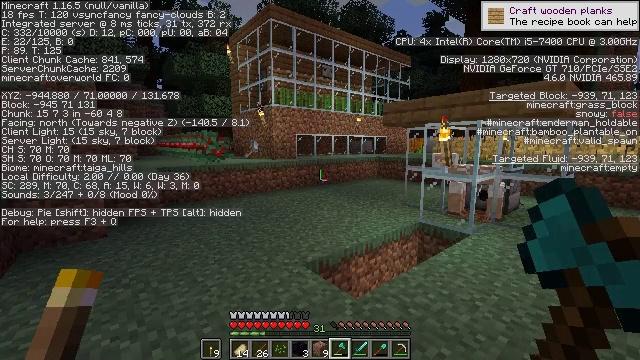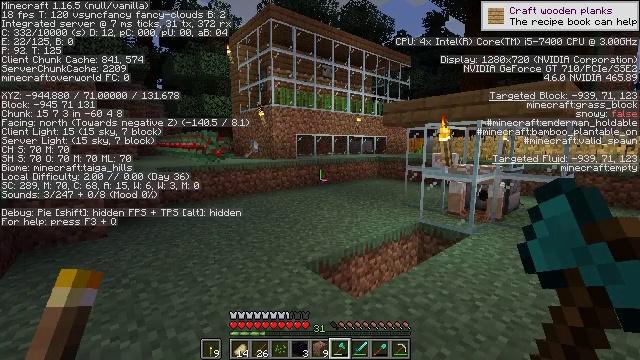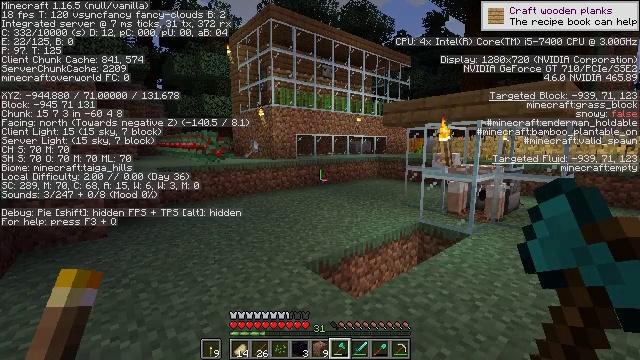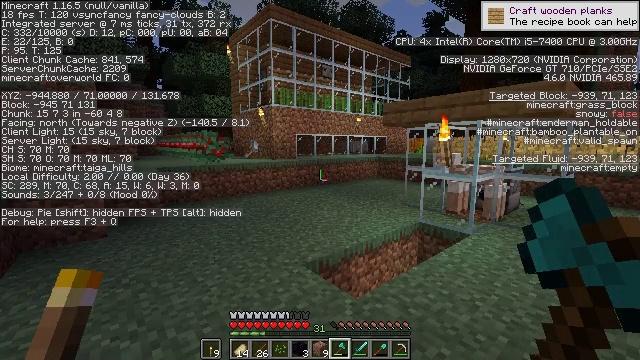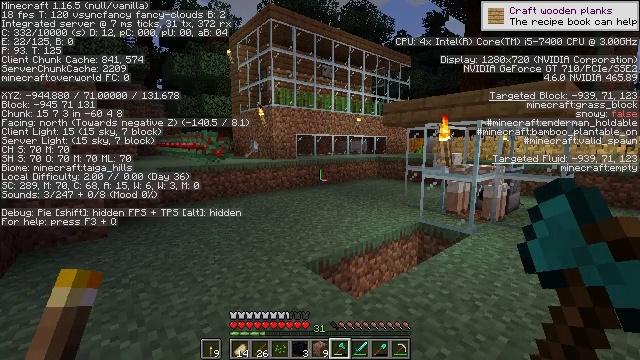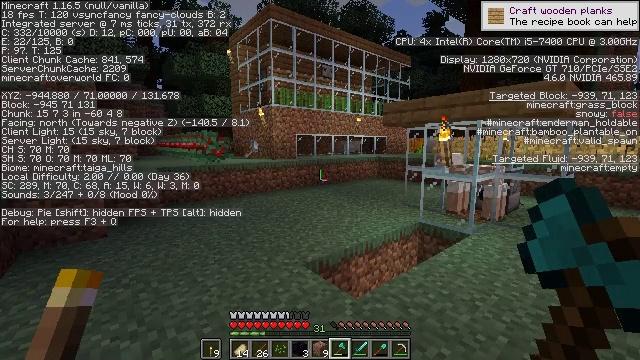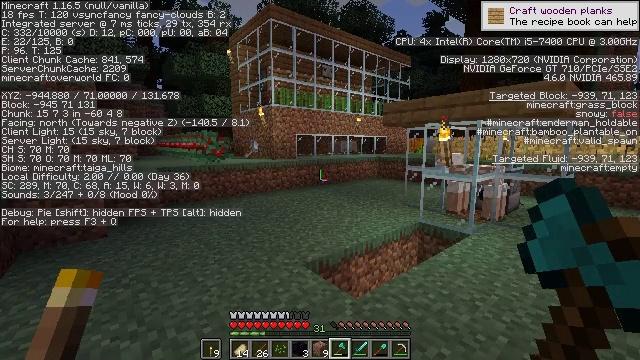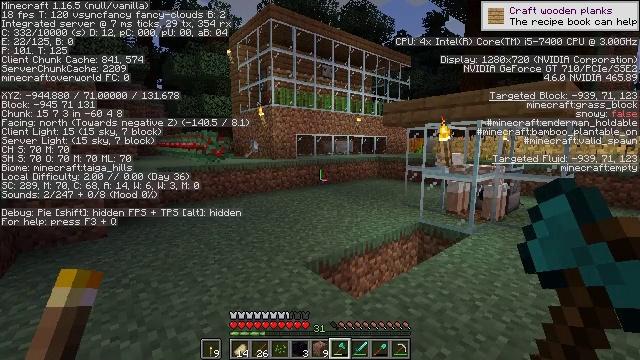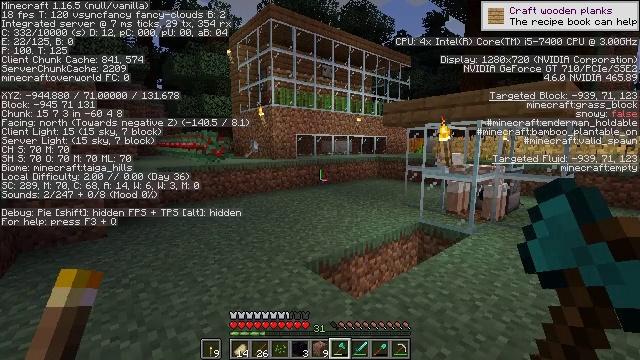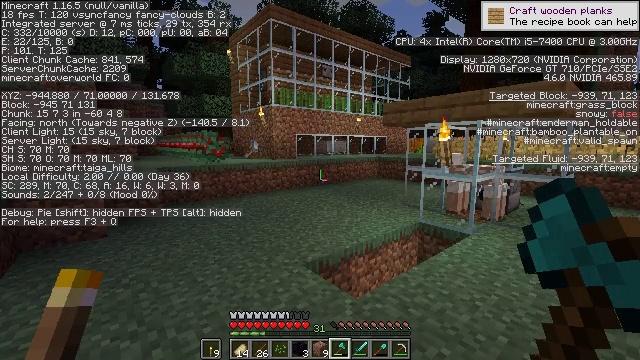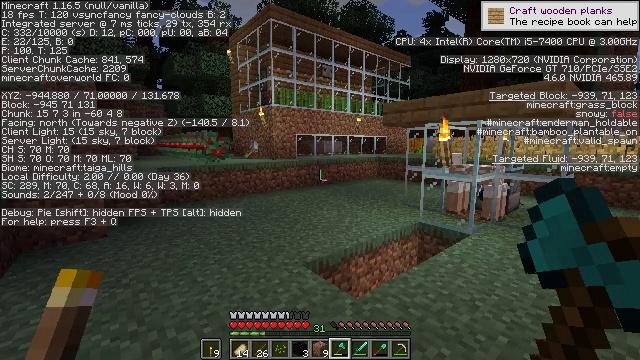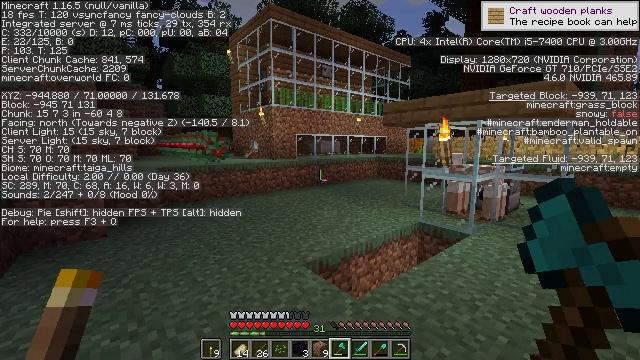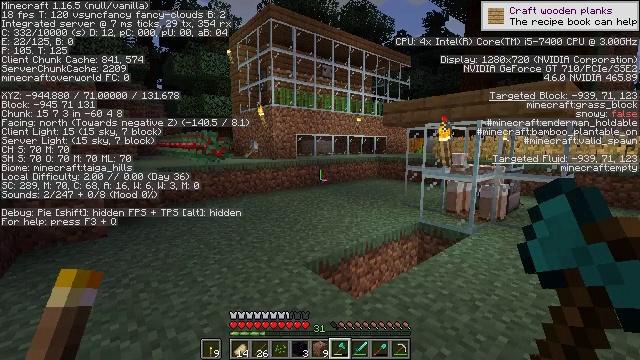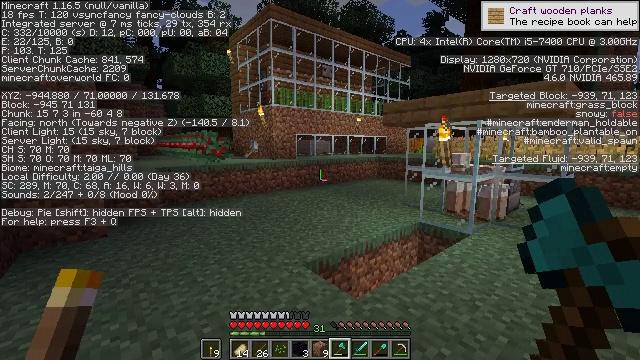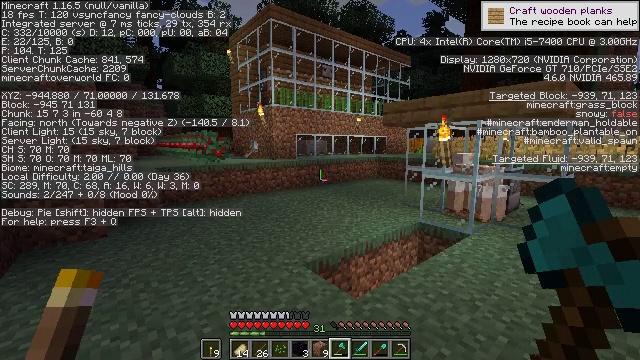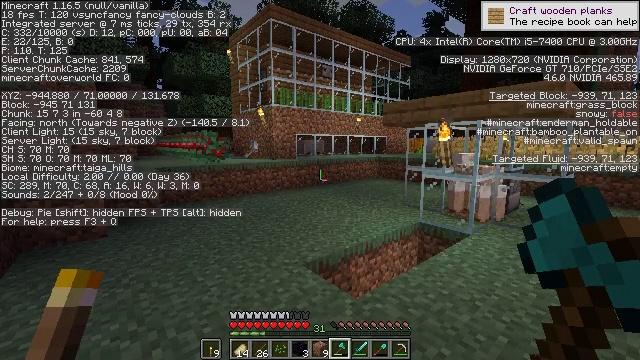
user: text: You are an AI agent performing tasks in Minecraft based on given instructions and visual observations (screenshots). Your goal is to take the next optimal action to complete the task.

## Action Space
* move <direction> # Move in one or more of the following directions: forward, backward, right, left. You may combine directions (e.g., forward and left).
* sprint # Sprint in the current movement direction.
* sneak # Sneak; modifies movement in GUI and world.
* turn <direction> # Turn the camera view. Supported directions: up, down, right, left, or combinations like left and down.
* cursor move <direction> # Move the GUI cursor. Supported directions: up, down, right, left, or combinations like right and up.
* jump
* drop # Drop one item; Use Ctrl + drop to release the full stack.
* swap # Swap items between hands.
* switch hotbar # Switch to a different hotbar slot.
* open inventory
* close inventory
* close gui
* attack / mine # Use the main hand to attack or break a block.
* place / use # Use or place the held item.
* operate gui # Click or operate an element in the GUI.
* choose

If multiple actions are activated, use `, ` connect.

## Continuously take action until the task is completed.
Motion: motion action
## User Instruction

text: Build rails by arranging iron ingots and a stick on the crafting table.
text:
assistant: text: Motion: no_op
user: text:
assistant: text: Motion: no_op
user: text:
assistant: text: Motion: no_op
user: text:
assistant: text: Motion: no_op
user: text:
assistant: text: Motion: no_op
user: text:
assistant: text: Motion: no_op
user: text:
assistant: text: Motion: no_op
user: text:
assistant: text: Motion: no_op
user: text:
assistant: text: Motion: no_op
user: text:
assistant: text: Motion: no_op
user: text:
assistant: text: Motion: no_op
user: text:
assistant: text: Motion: no_op
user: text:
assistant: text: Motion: no_op
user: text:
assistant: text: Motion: no_op
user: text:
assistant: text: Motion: no_op
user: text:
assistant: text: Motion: no_op
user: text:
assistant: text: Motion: no_op
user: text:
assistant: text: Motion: no_op
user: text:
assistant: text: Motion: no_op
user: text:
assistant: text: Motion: no_op
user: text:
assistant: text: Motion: no_op
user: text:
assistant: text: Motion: no_op
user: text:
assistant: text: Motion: no_op
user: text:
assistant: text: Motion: no_op
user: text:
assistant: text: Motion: no_op
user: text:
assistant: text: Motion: no_op
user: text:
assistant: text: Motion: no_op
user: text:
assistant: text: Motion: no_op
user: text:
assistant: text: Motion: no_op
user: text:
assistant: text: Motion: no_op